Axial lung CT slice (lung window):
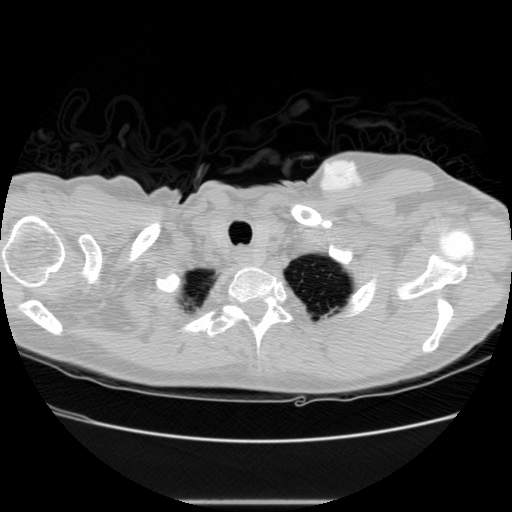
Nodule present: no